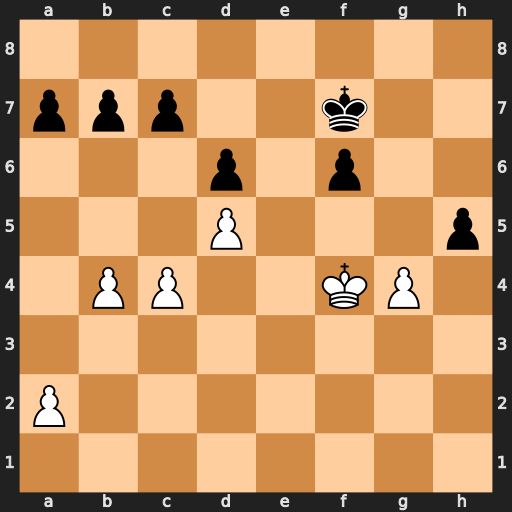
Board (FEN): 8/ppp2k2/3p1p2/3P3p/1PP2KP1/8/P7/8
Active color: w
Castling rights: -
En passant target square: -
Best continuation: gxh5